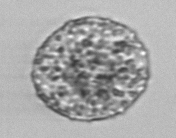
Label: Vicicitus_globosus